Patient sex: F
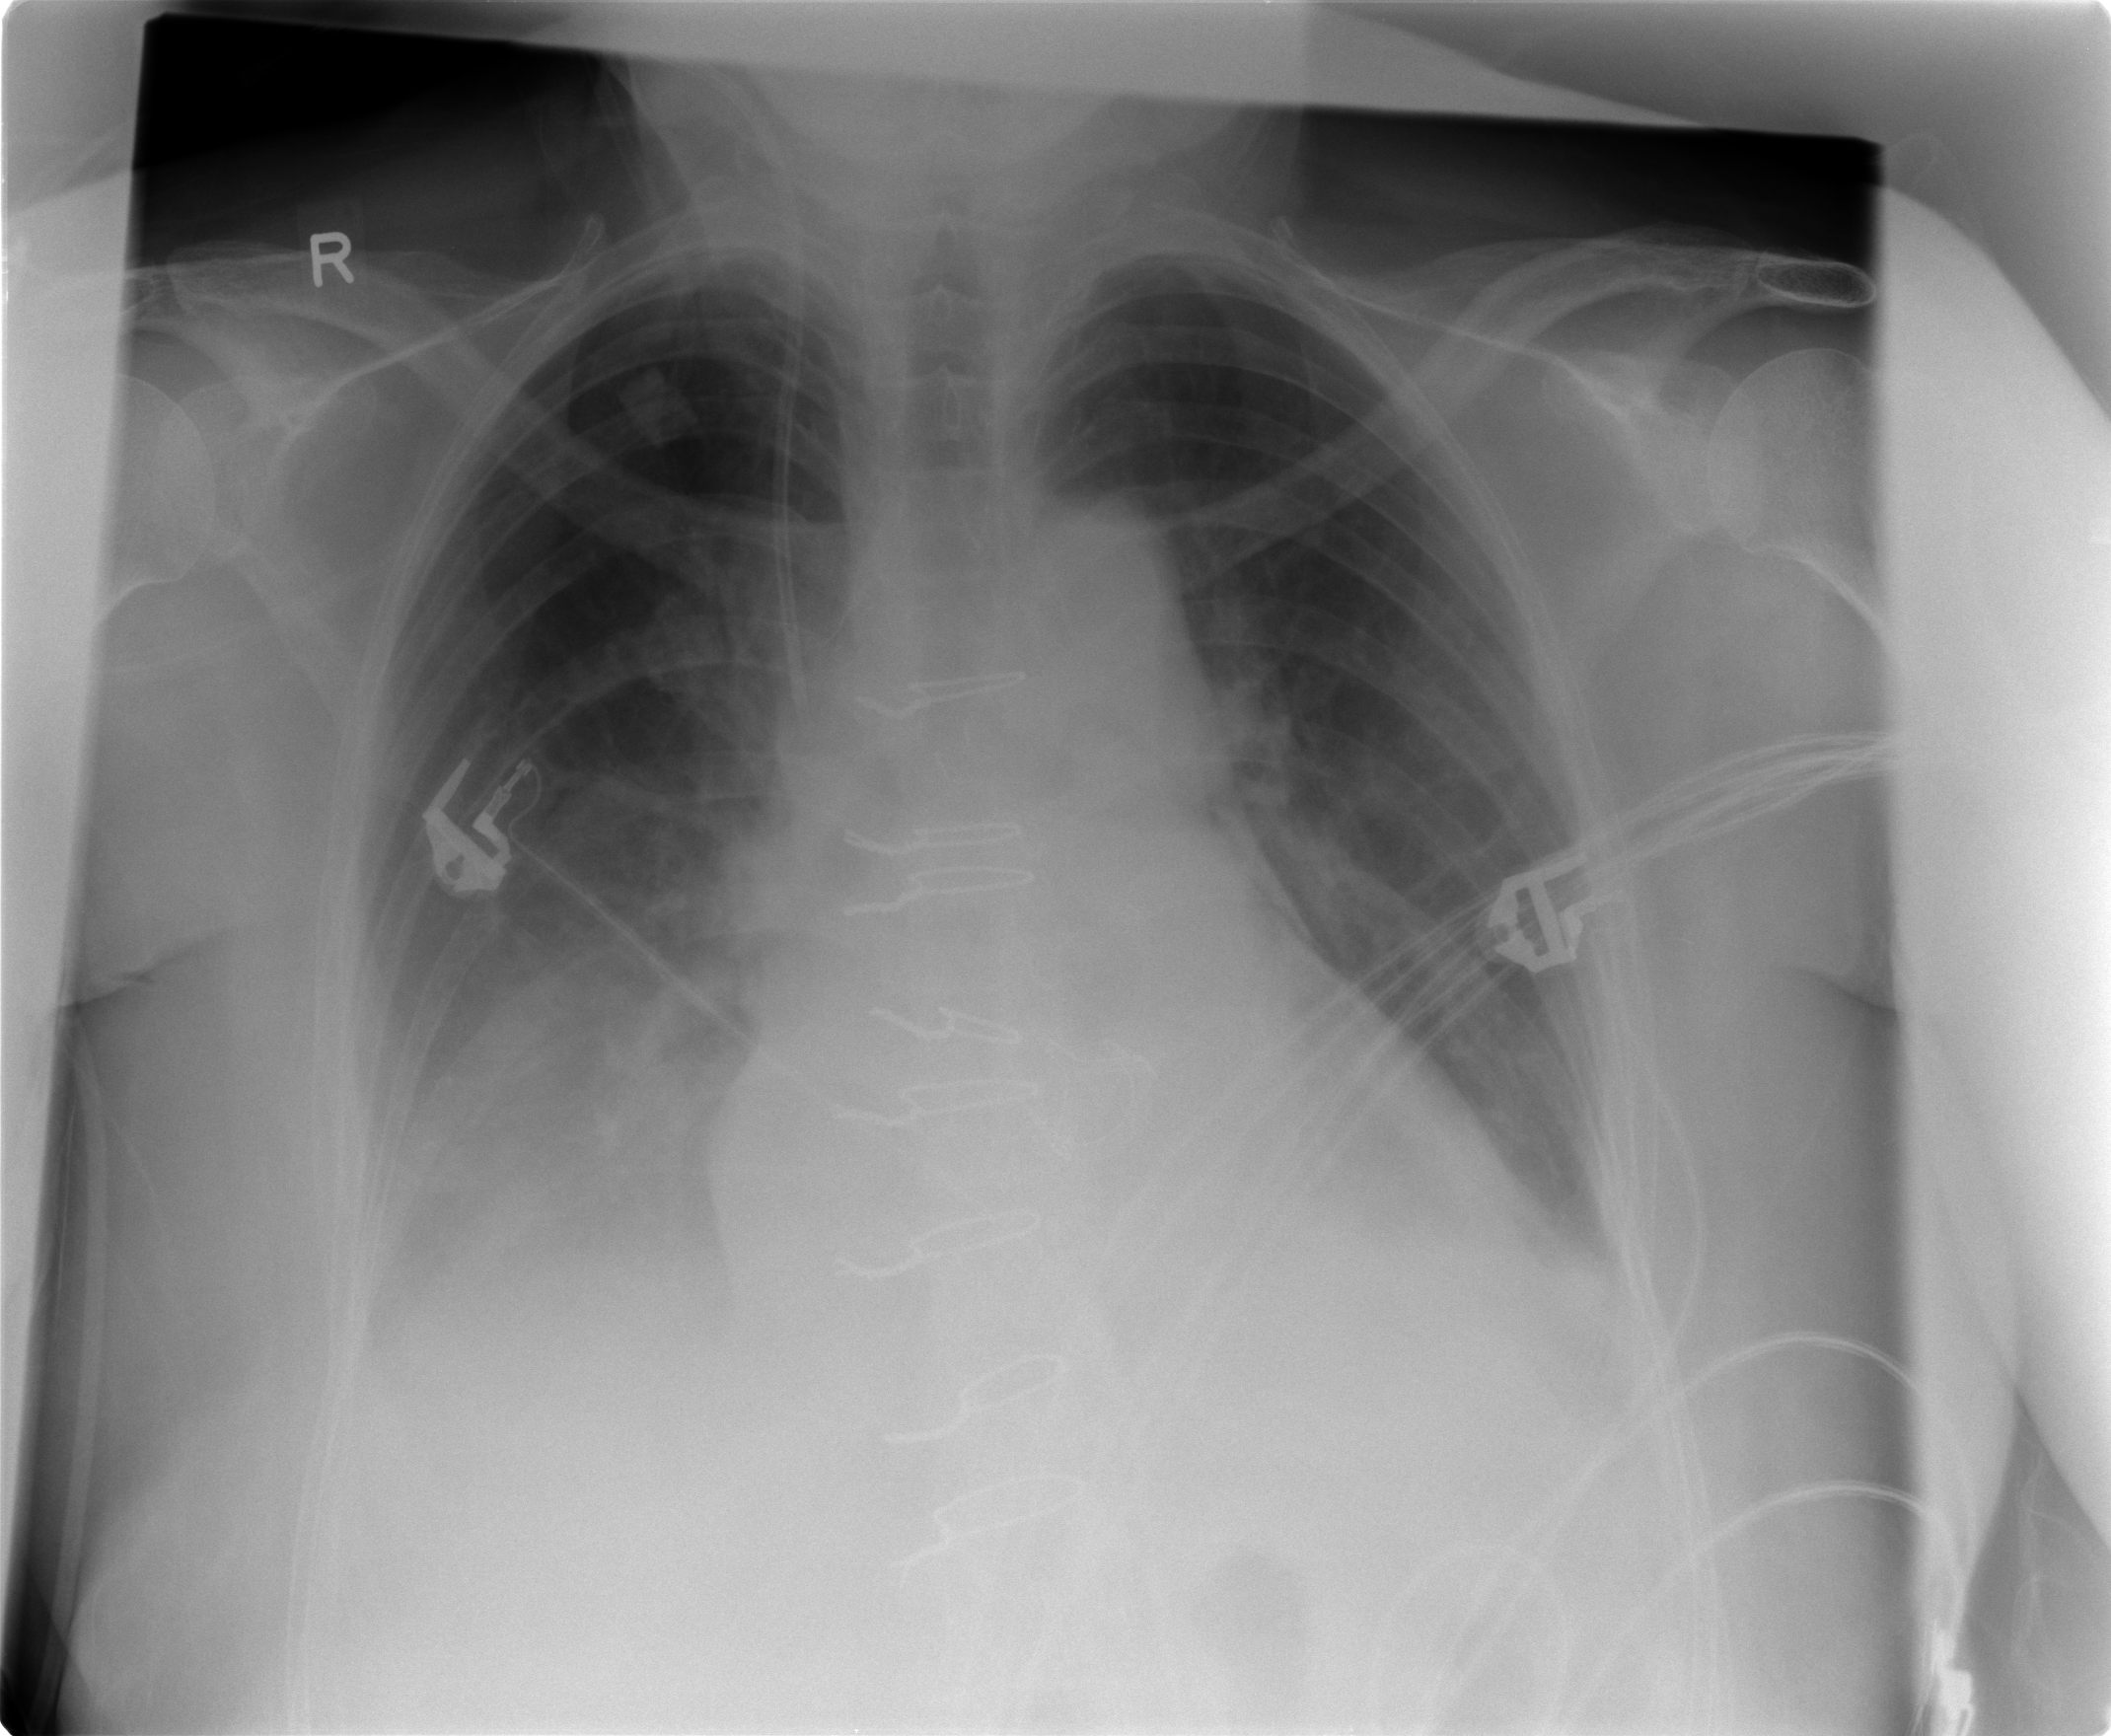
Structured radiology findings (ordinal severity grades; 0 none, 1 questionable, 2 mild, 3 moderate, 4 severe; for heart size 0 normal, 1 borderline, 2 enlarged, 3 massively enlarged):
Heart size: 0
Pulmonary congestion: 0
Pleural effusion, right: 2
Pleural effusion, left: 1
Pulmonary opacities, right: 1
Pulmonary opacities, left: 0
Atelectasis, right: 2
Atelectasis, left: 0